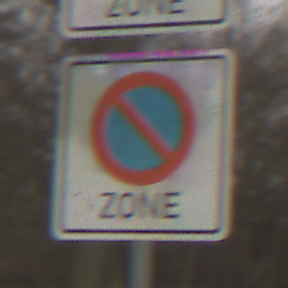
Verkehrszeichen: BeginnEingeschraenktesHalteverbotZone
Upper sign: BeginnZone20
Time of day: Midday
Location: Outdoor (Nature)
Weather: Overcast
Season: NotSpecified
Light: Natural